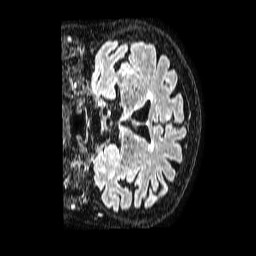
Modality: FLAIR
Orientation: coronal
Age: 73
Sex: female
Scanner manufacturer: philips
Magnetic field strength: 1.5 T
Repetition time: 4.8 s
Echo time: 0.3 s